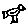
Label: bird